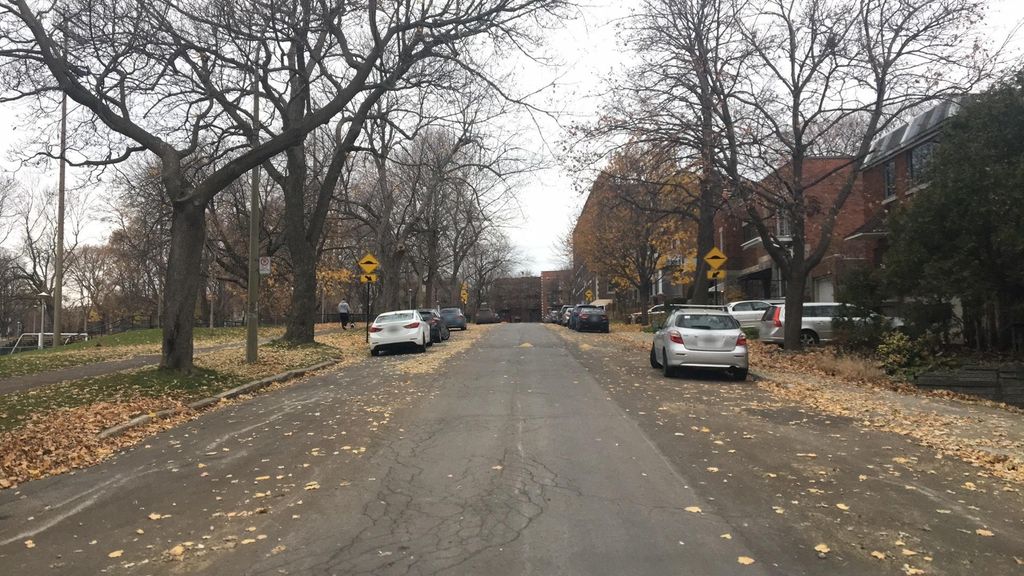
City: montreal